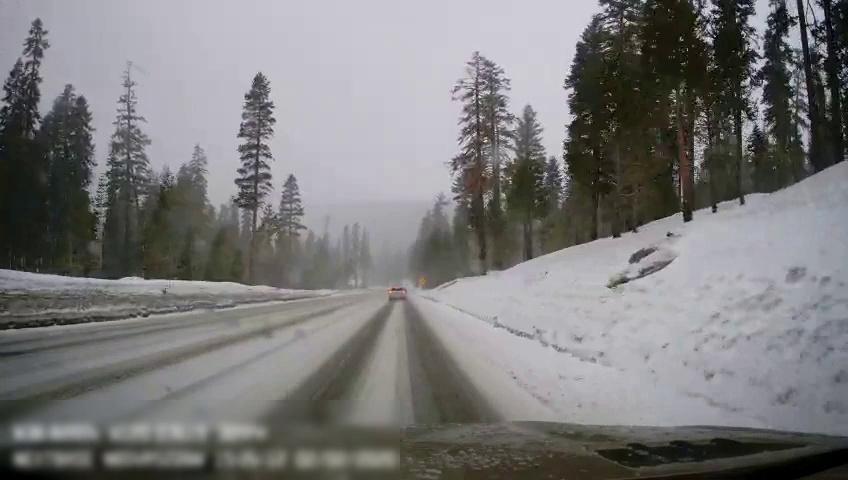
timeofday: Day
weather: Snowy
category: Drivable Space
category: Vehicles | SUV